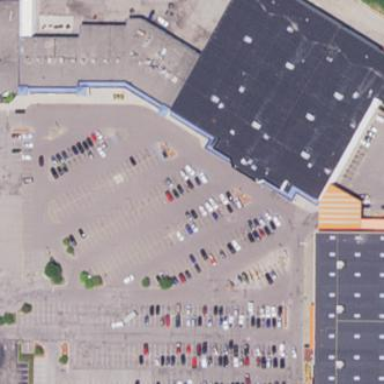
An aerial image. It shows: Department store building.